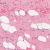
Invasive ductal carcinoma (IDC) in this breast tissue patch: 0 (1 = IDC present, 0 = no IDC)